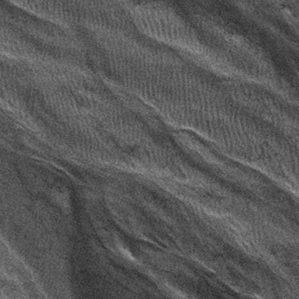
Label: frost